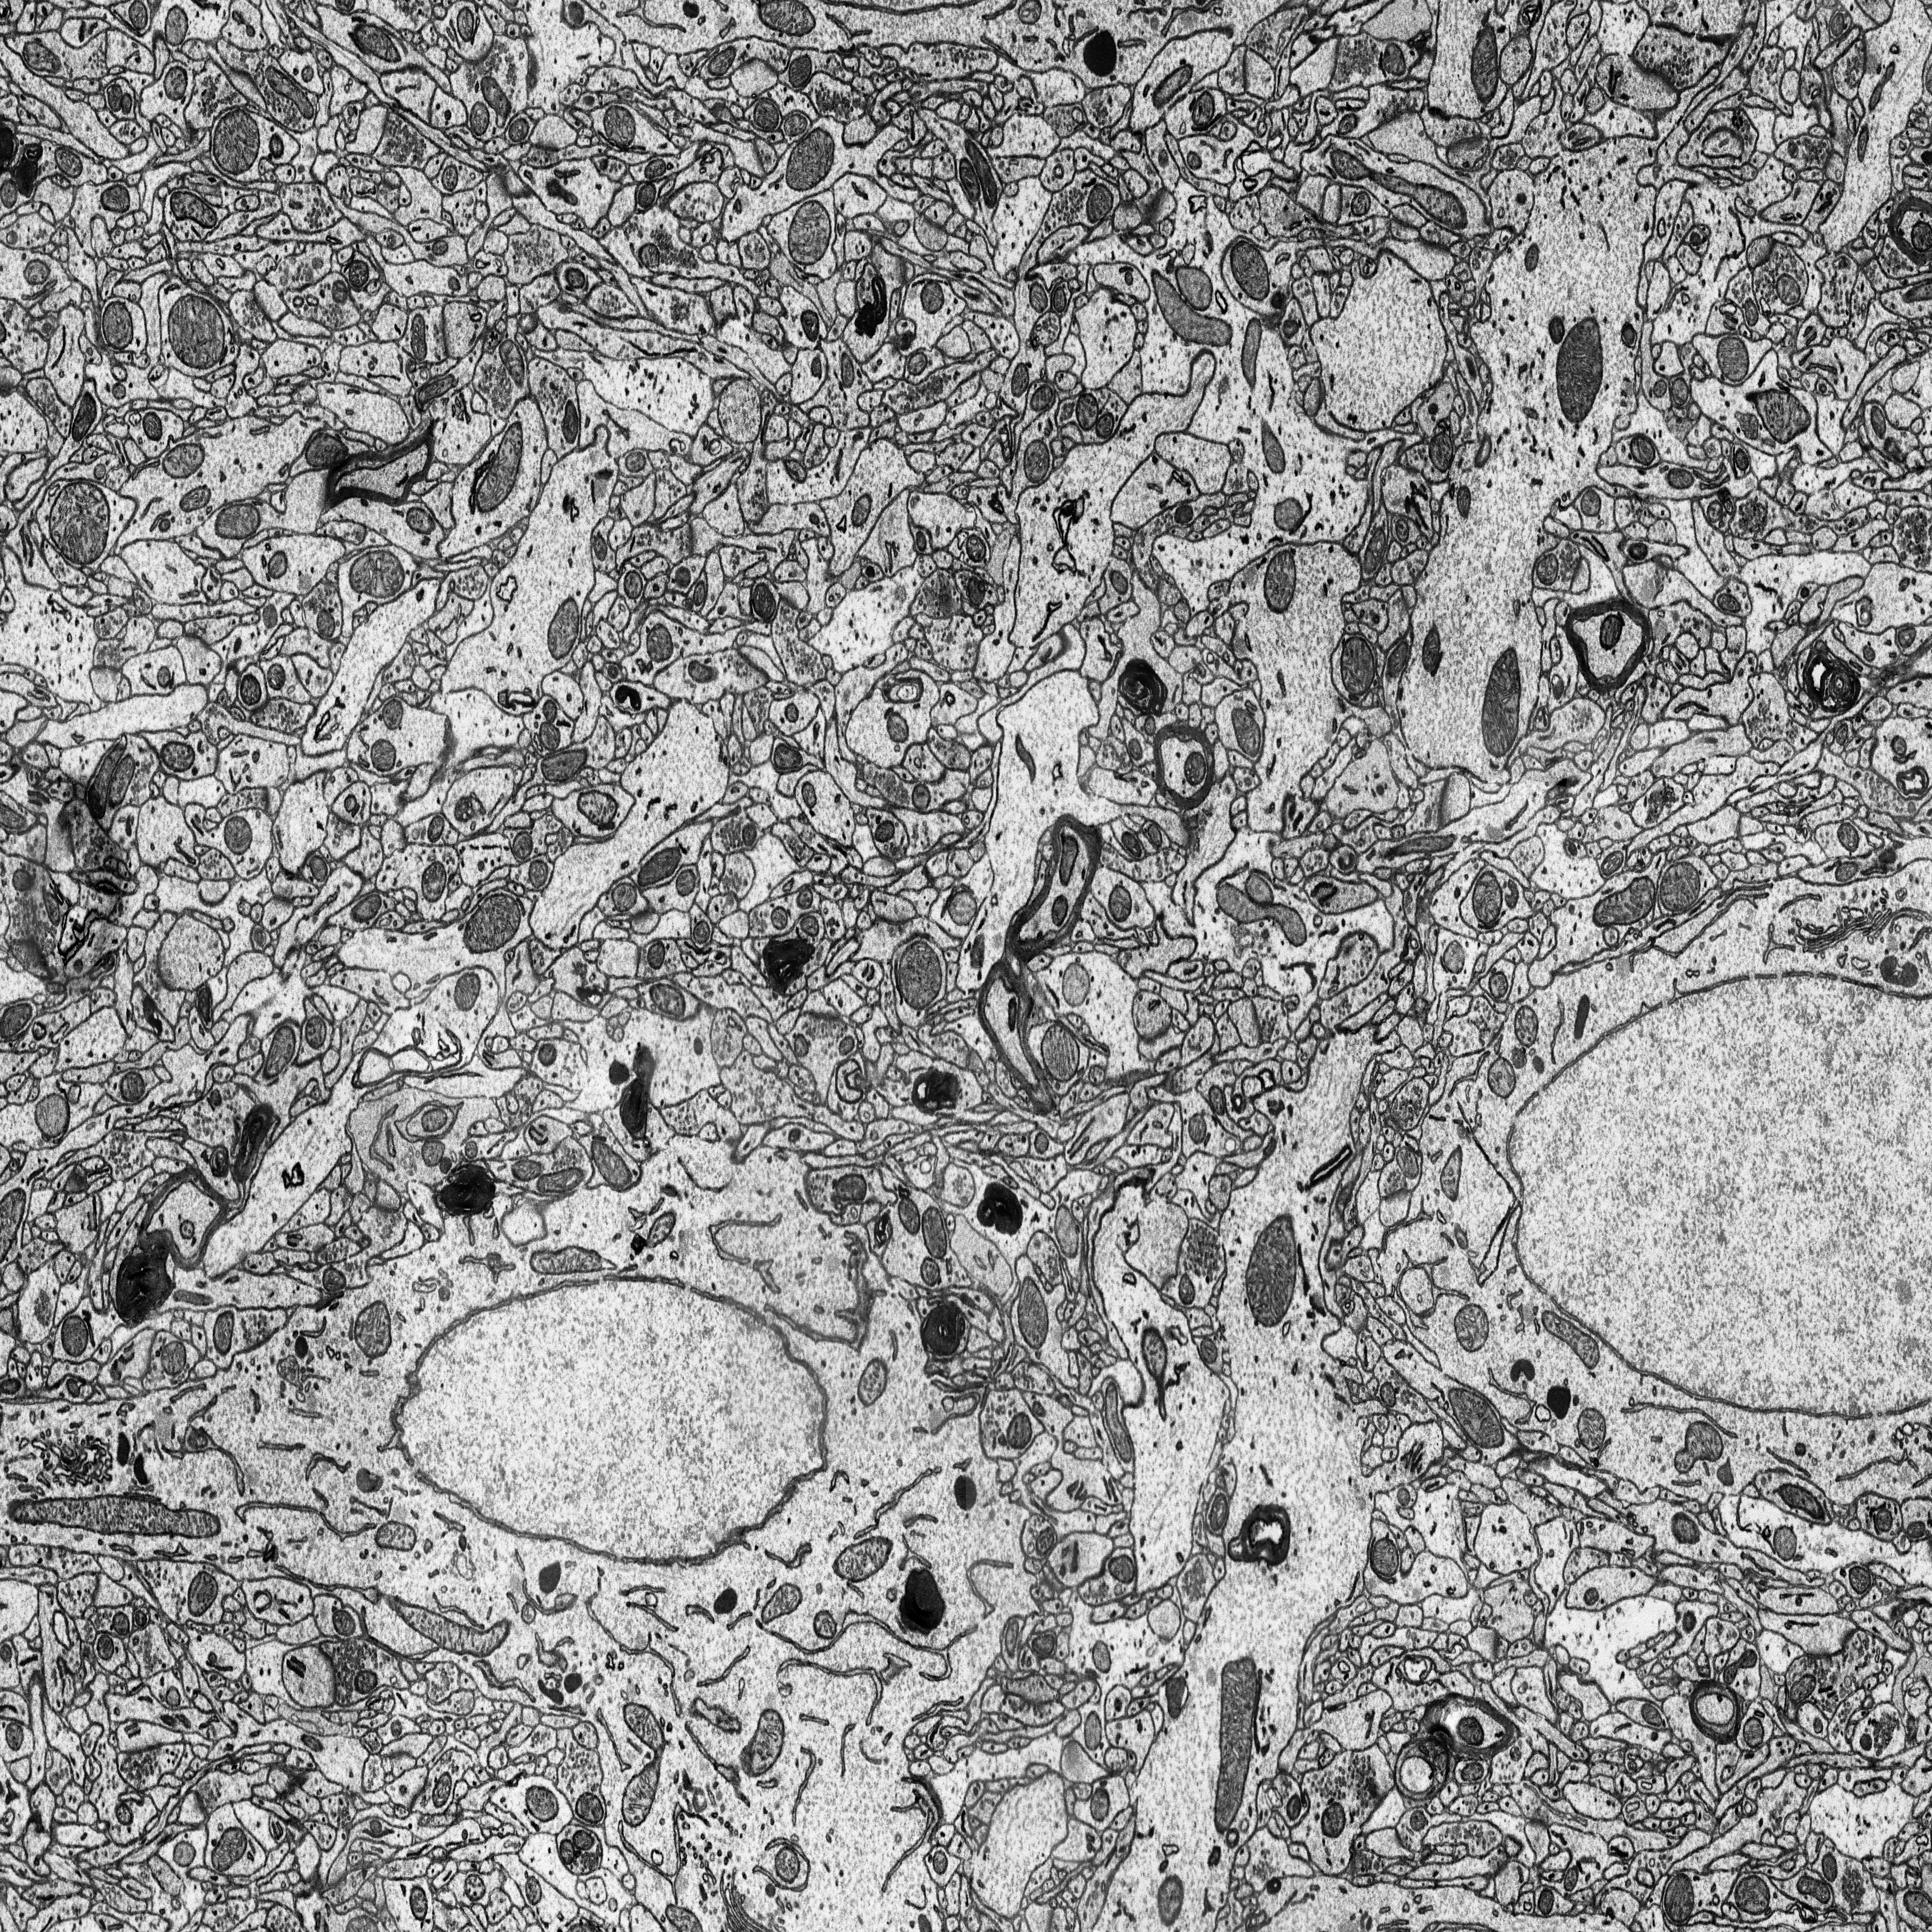
Electron microscopy slice of rat cortex tissue
Slice depth (z): 202
Mitochondria instances in slice: 374